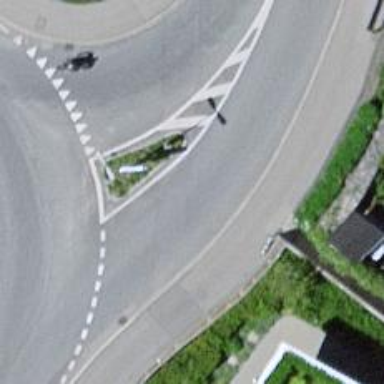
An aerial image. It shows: Primary road with asphalt surface.